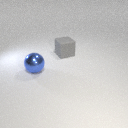
large blue metal sphere to the left of large gray rubber cube